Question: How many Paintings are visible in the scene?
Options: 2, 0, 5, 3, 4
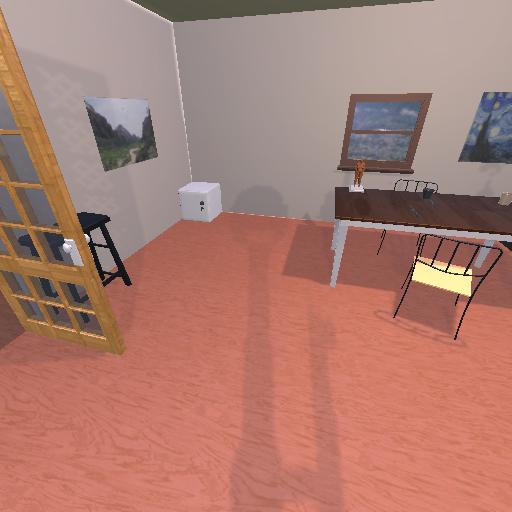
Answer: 2